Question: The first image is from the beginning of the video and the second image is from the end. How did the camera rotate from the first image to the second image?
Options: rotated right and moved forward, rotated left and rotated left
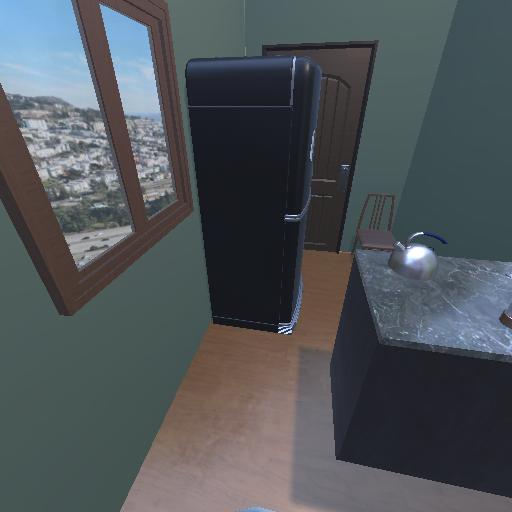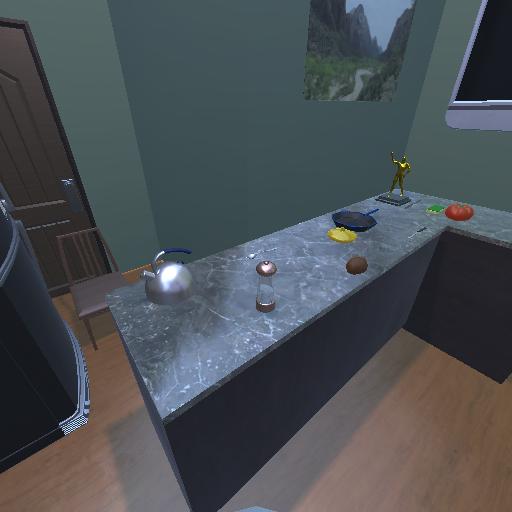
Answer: rotated right and moved forward